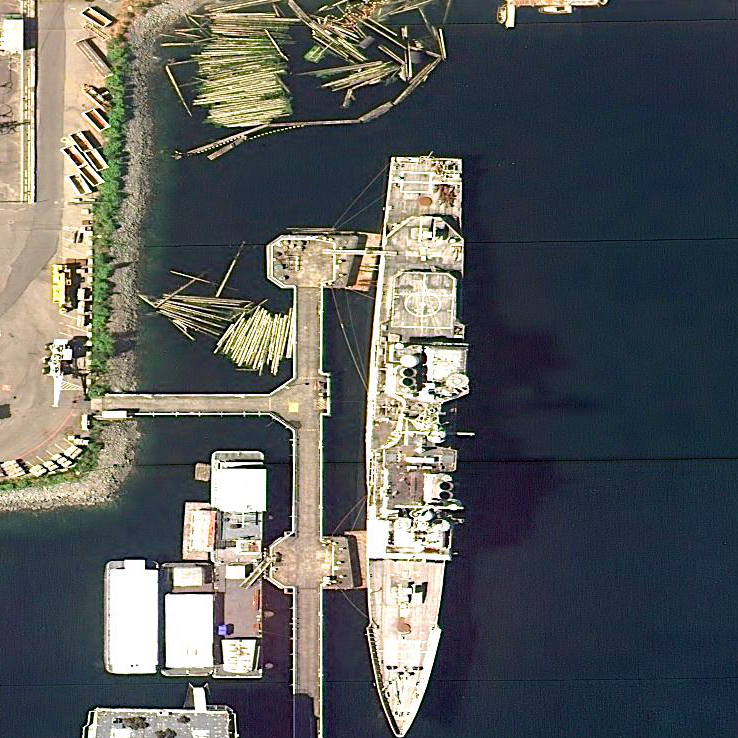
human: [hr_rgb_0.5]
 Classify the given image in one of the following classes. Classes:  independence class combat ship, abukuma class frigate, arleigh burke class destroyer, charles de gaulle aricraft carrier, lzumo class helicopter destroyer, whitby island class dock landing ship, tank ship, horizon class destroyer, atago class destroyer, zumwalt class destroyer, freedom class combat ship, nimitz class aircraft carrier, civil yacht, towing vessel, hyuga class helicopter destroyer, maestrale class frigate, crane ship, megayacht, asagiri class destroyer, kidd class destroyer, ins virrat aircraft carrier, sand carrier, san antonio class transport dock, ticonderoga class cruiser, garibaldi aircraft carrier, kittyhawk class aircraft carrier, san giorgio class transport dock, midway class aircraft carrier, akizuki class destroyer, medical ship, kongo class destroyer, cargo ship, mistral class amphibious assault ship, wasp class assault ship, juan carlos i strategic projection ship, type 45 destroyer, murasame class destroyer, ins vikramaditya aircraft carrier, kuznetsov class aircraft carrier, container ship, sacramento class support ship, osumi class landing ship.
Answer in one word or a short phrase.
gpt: Ticonderoga class cruiser